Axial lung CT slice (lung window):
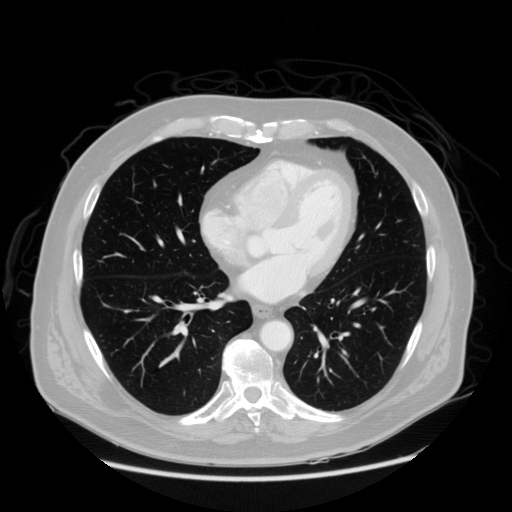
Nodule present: no